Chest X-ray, AP view. Patient: 56 years old, sex M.
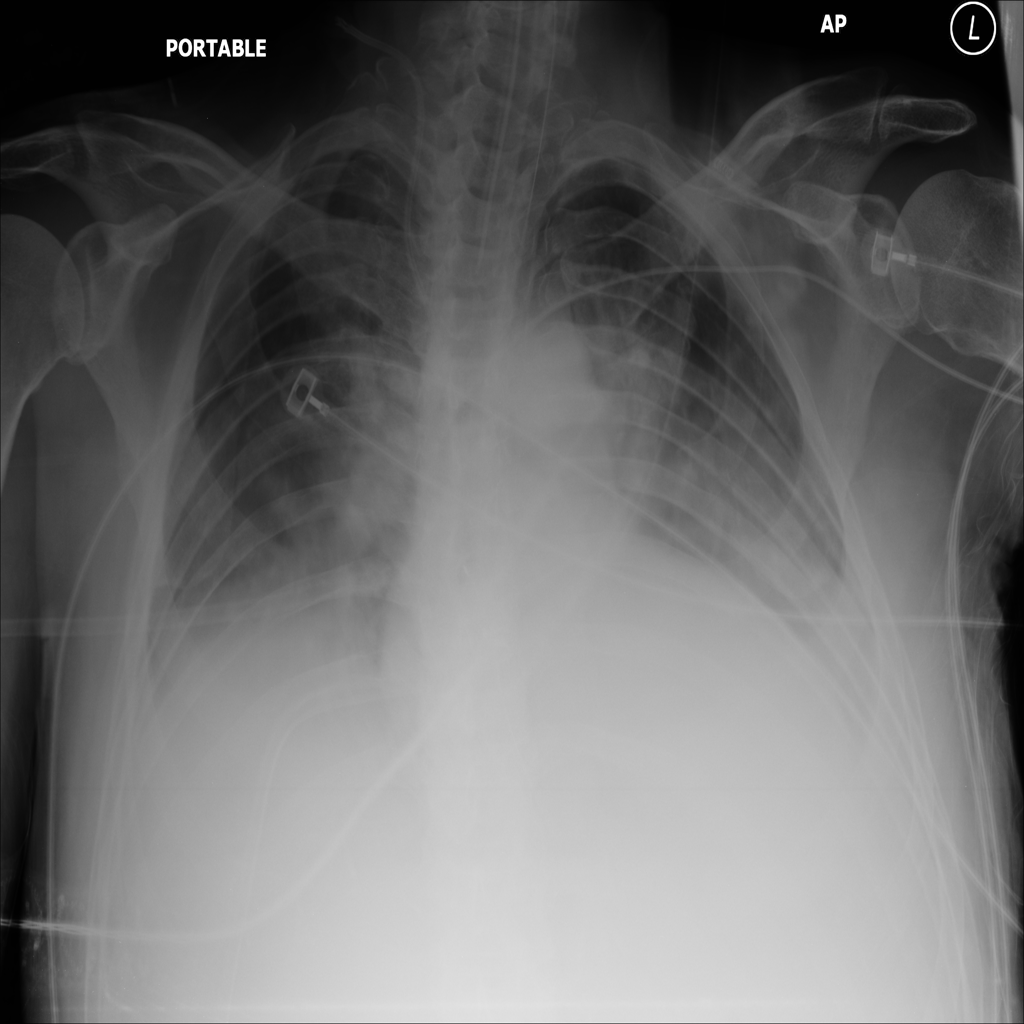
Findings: Atelectasis